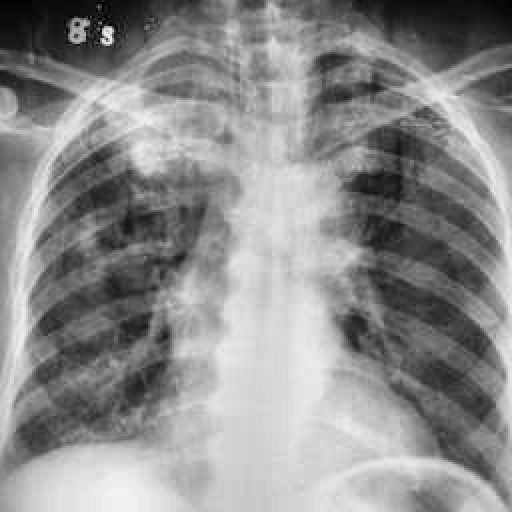
Finding: TUBERCULOSIS